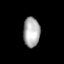
Tissue: lung
Cell type: Others
Senescence score: 0.2208
Nuclear area (px): 484
Mean DAPI intensity: 173.913